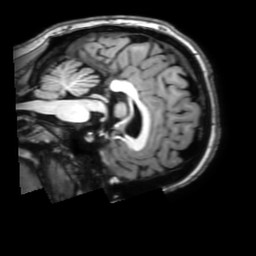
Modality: T1w
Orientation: sagittal
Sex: female
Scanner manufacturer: philips
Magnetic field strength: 3 T
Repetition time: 0.01238 s
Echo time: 0.003504 s